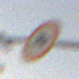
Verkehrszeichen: VerbotReiter
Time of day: SunriseSunset
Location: Outdoor (RoadRail)
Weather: PartlyCloudy
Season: NotSpecified
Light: Natural